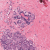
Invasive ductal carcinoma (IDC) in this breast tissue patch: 0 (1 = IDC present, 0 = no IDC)